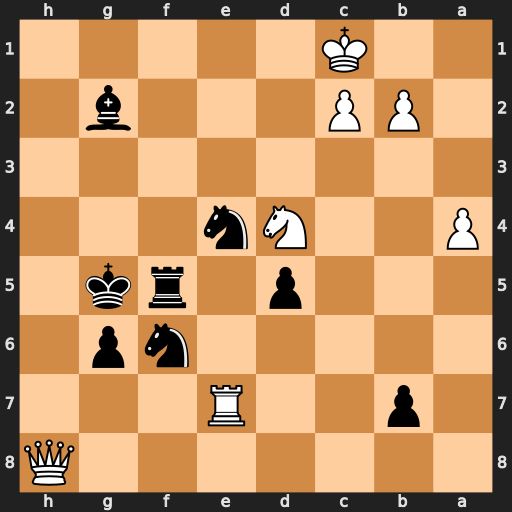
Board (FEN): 7Q/1p2R3/5np1/3p1rk1/P2Nn3/8/1PP3b1/2K5
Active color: b
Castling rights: -
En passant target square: -
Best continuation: Rf1#